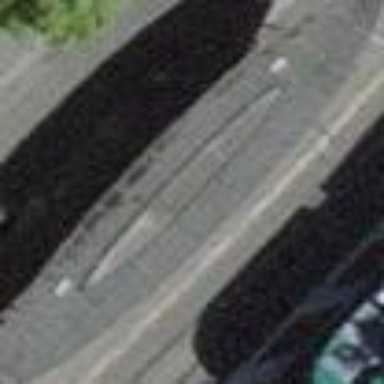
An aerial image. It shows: Public transport shelter.